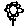
Label: flower